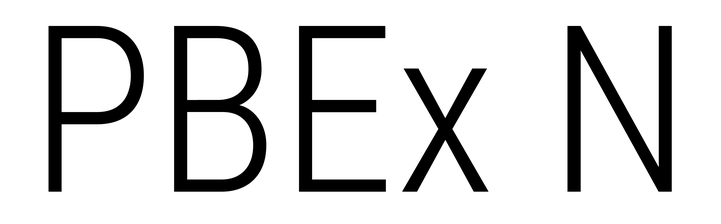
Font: Roboto_Condensed_Light